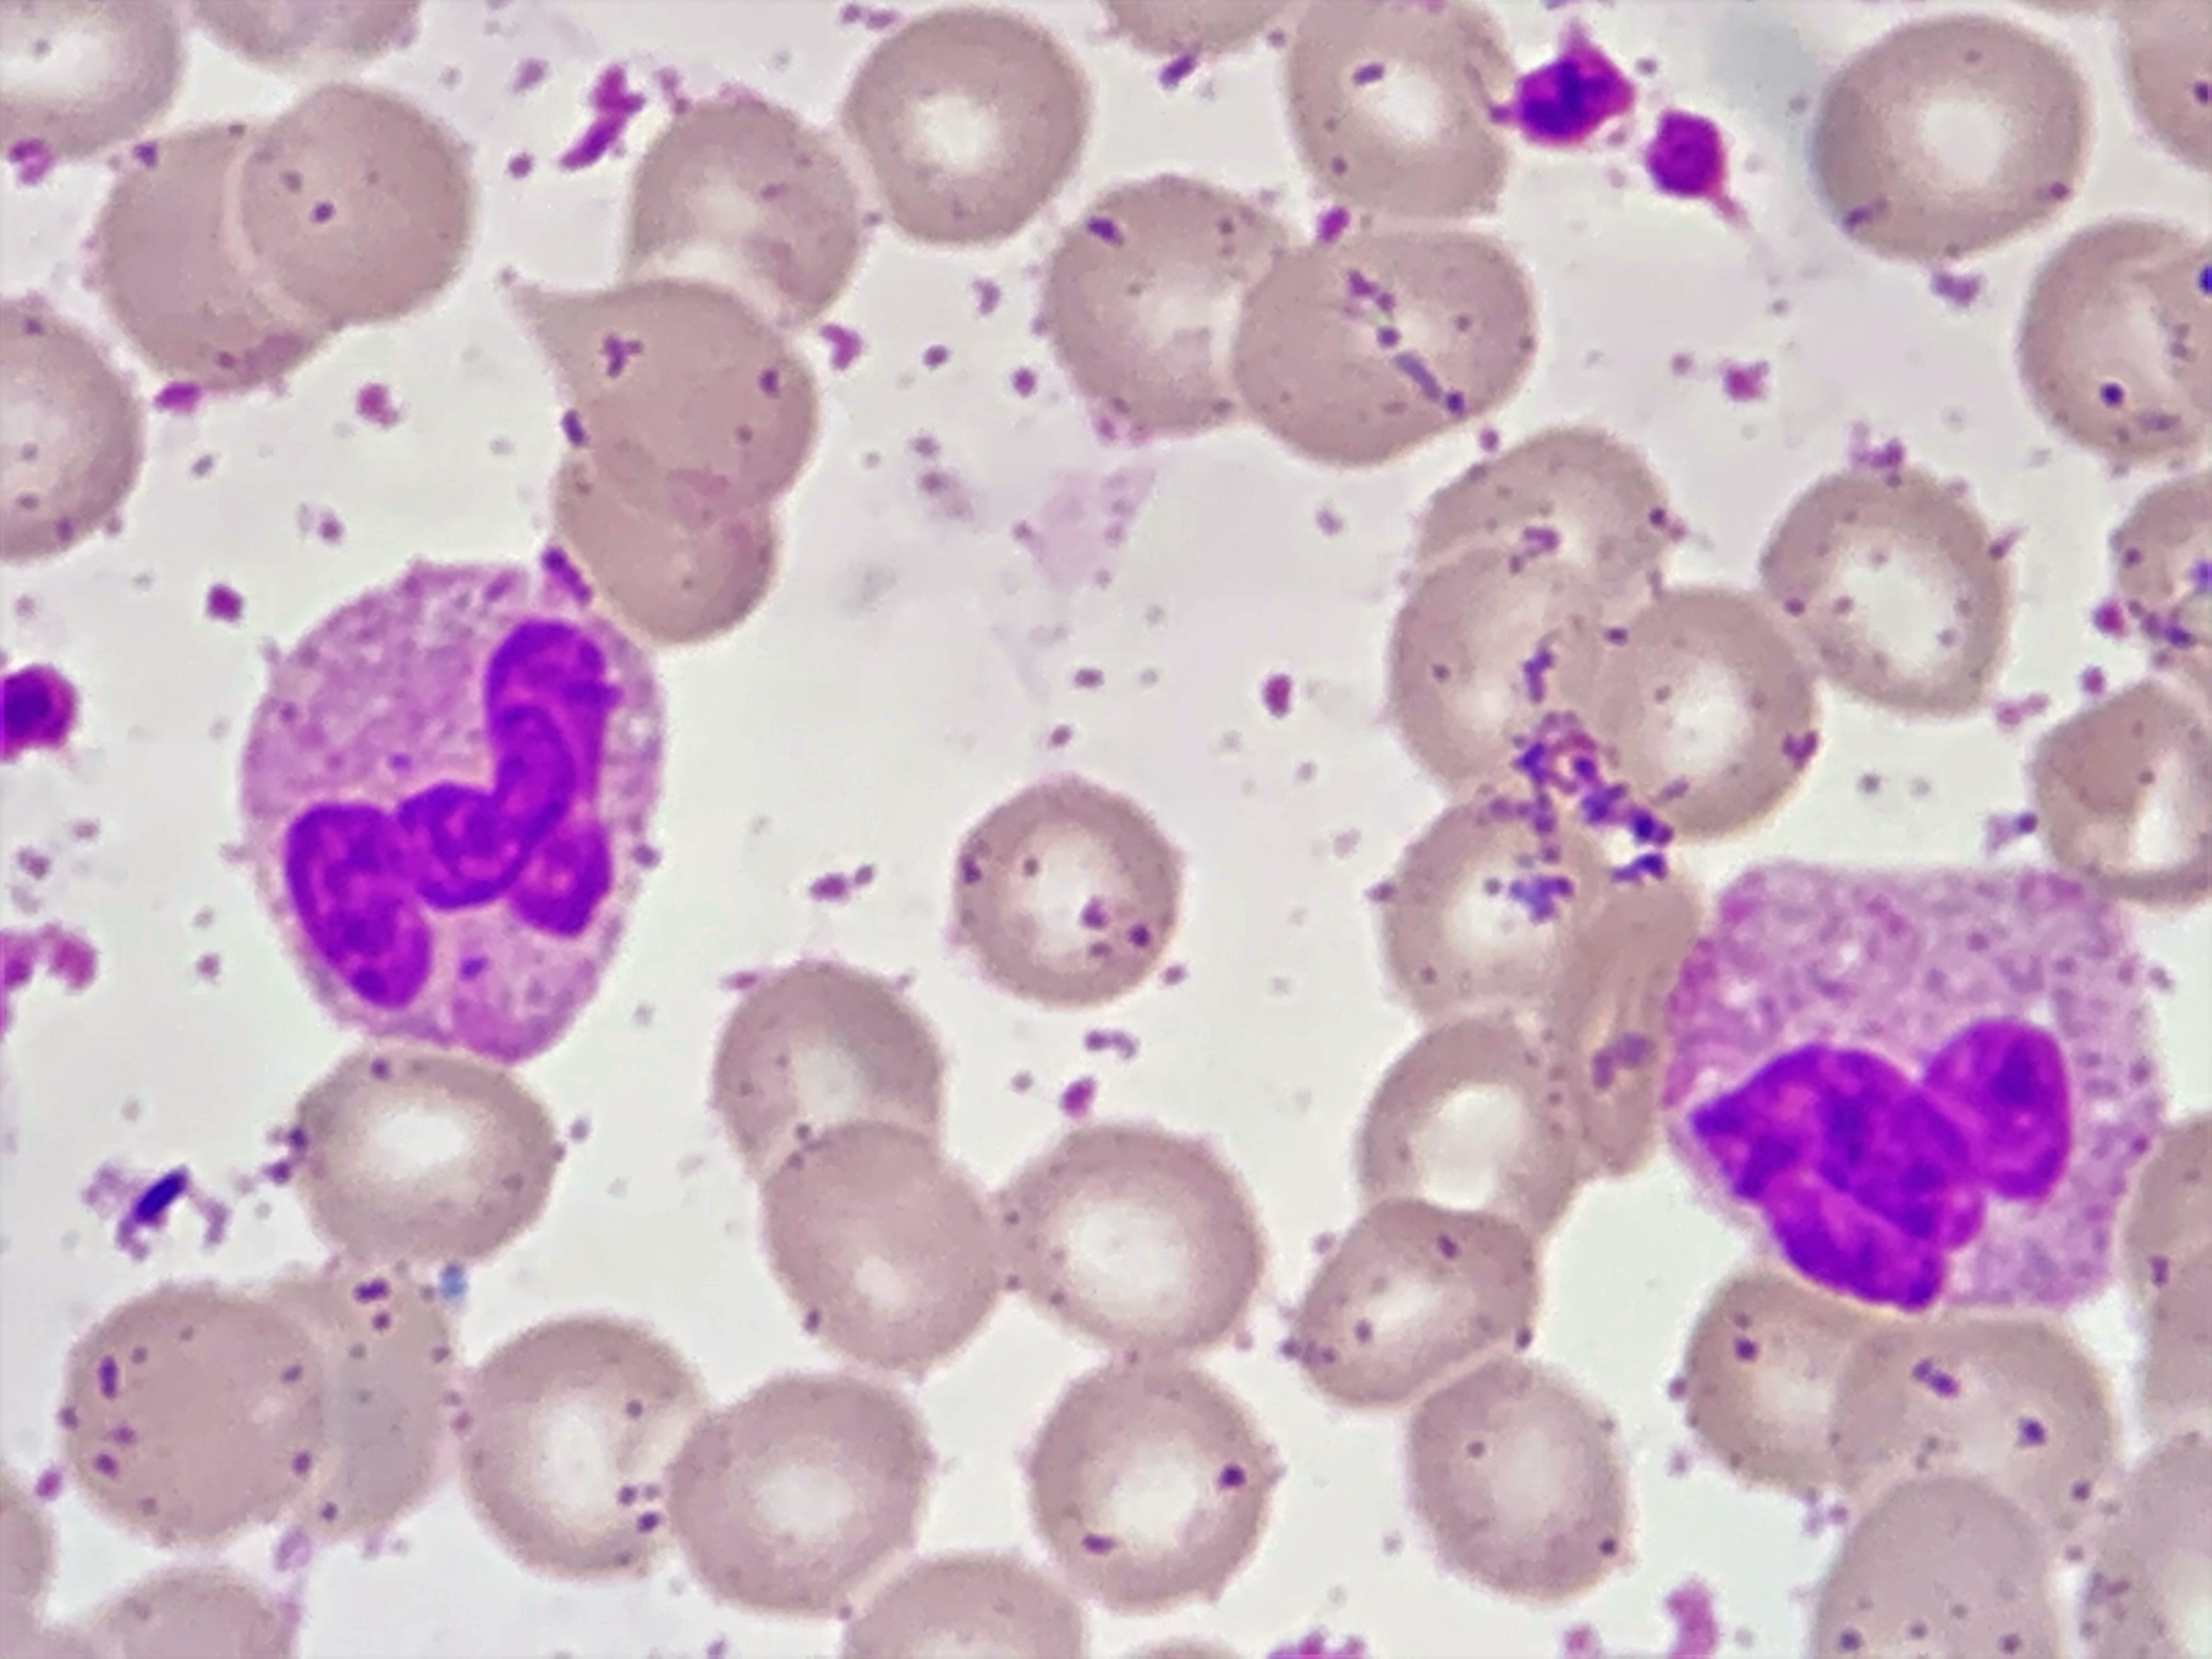
Cell type: NEUTROPHILS